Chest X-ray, AP view. Patient: 42 years old, sex M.
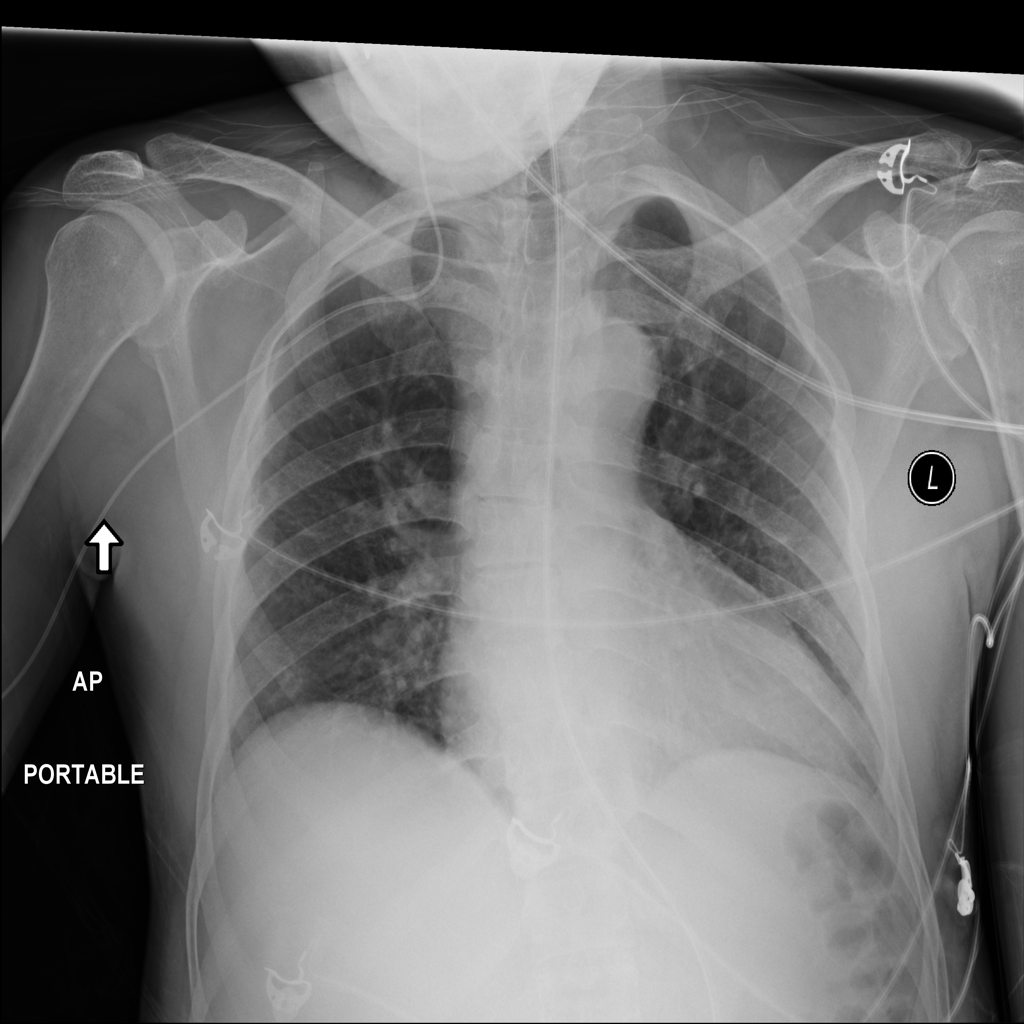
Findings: Infiltration